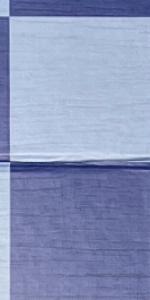
Label: Empty